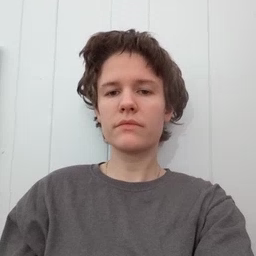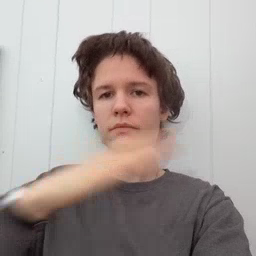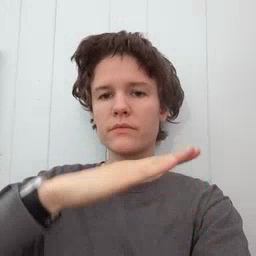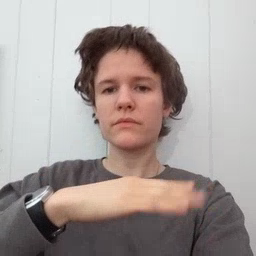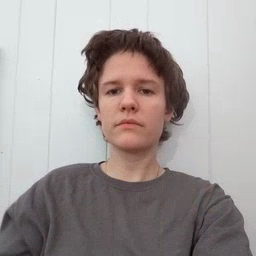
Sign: table